Question:
I have a canvas on which I'm drawing this figure, using array of points. How to fill it with a particular color?
'''
protected void onDraw(Canvas canvas) {
super.onDraw(canvas);
RectF oval = new RectF(90, 100, 200, 300);
Paint paint = new Paint(Paint.ANTI_ALIAS_FLAG);
paint.setColor(Color.RED);
paint.setStrokeWidth(5f);
// canvas.drawRect(oval, paint);
//canvas.drawArc(oval, 30f, 100f, true, paint);
float [] pts = {0,200,
120,140,120,140,
180,20,180,20,
260,100,260,100,
350,20,350,20,
410,140,410,140,
530,200,530,200,
410,260,410,260,
350,380,350,380,
260,300,260,300,
180,380,180,380,
120,260,120,260,
0,200
};
//canvas.drawPoints(pts, paint);
canvas.drawLines(pts, paint);
//RectF tail = new RectF(0f, 50f, 200f,100f);
//canvas.drawArc(tail, 0f, 50f, true, paint);
//canvas.drawRoundRect(oval, 20f, 20f, paint);
invalidate();
}
'''
So basically what I want to do is to just fill the color along these points which are present in array. Any help on this??
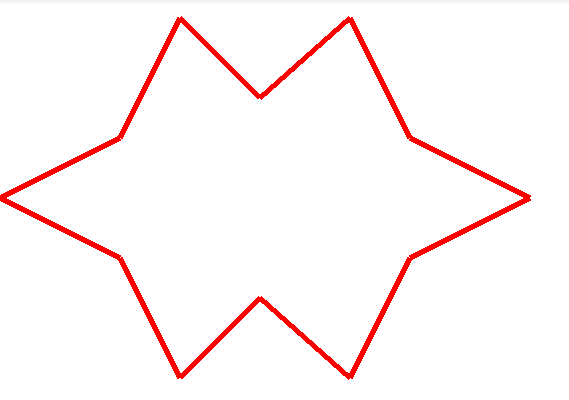
Answer: You'll need to build a <URL> and use canvas.drawPath.